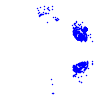
Particle: pion